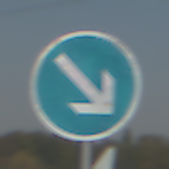
Verkehrszeichen: VorgeschriebeneVorbeifahrtRechts
Umgebung: Outdoor, Special
Tageszeit: MorningAfternoon
Wetter: Clear
Licht: Natural
Jahreszeit: NotSpecified
Kontrast: HighContrast